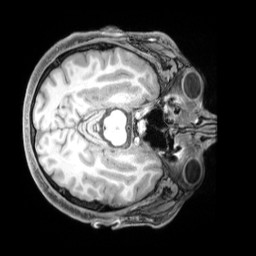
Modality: T1w
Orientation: axial
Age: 32
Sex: male
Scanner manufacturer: siemens
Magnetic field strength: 3 T
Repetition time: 1.97 s
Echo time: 0.00206 s